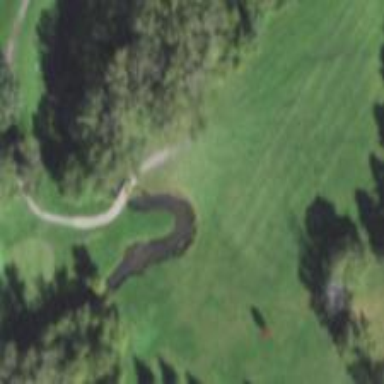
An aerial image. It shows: Golf hole.